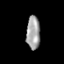
Tissue: prostate
Cell type: T cells
Senescence score: 0.8364
Nuclear area (px): 445
Mean DAPI intensity: 161.166